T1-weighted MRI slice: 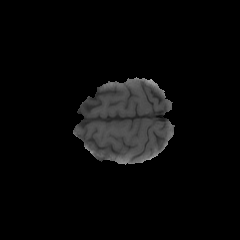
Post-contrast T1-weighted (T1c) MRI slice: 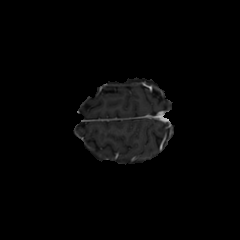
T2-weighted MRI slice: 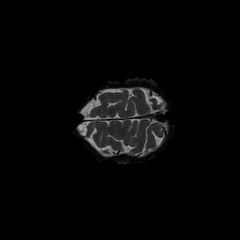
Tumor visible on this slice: no